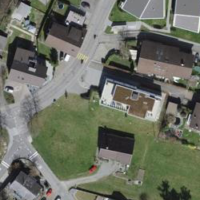
EUNIS habitat code: 54
Species observed at this site:
Linaria vulgaris